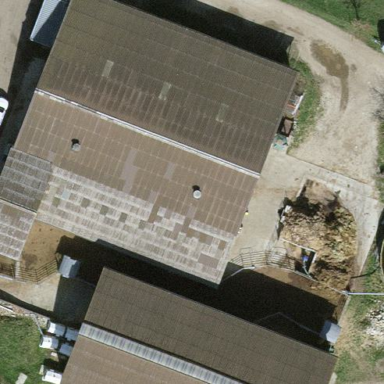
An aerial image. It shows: Farmyard area.